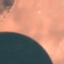
Land use / land cover class: AnnualCrop